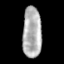
Tissue: skin
Cell type: Epithelial cells
Senescence score: 0.8924
Nuclear area (px): 947
Mean DAPI intensity: 176.508